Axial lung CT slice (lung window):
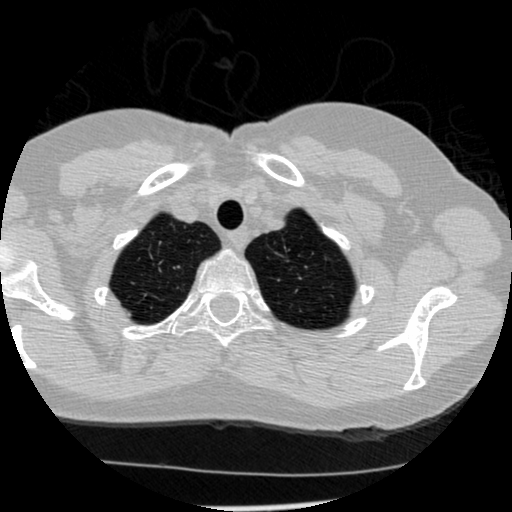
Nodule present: no